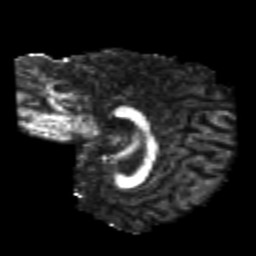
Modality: FA
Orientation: sagittal
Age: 20
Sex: female
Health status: healthy
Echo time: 0.074 s